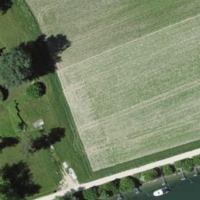
EUNIS habitat code: 52
Species observed at this site:
Prunus padus